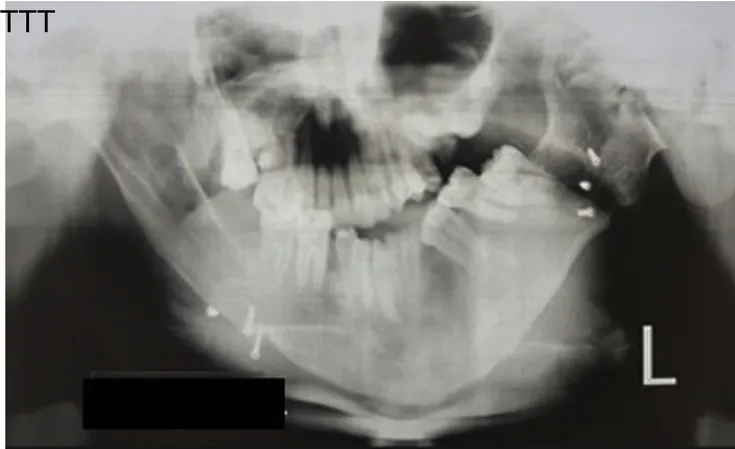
(B) Orthopantomography.
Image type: radiology (x_ray)